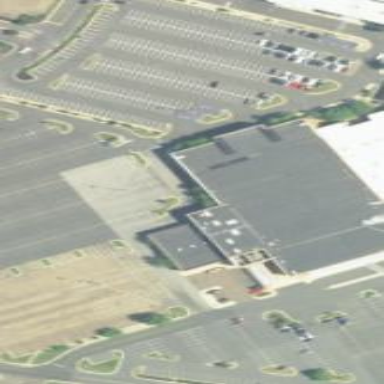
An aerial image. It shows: Department store building section.